Question: I would love to use wordpress built in menu system and I need sub-menus. Is it possible to on hover show that menu items sub-menu in other place. See image.

Thank you. Any suggestions how to achieve this.
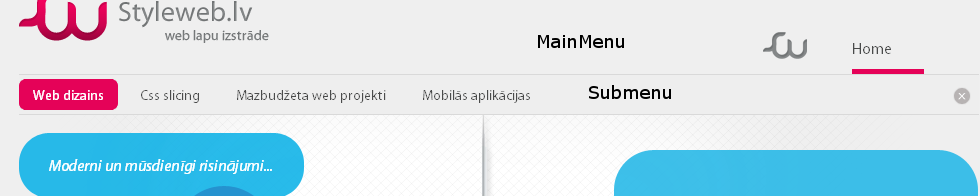
Answer: You can create the Sub-menu via the CMS in the menu panel dinamically under the parent label. Then you can just hide it onload and show it on the parent's hover. However the sub-menu must have 'position: absolute' and, given your example the 'li'would have to de displayed 'inline'.
A sample code would be useful to sort out details but this should work.